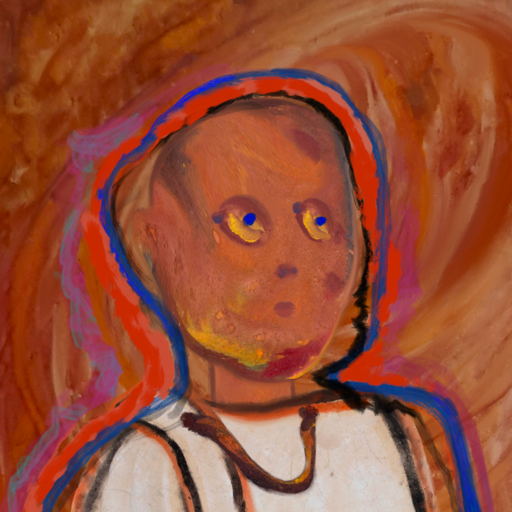
Background: Pious_Lady, Head And Neck Side: Mother_And_Son_Son, Face Side: Mother_And_Son_Son, Bust: Roy_Bahadur, Hair Side: Experience, Head Accessory: Blank, Second Necklace: Comrade, Necklace: Blank, Baby: Blank